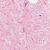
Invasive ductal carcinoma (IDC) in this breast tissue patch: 0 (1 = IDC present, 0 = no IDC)